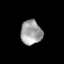
Tissue: prostate
Cell type: T cells
Senescence score: 0.3481
Nuclear area (px): 508
Mean DAPI intensity: 160.547